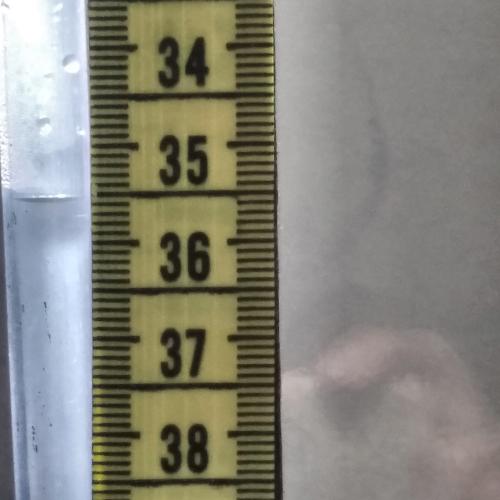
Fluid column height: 35.5 cm